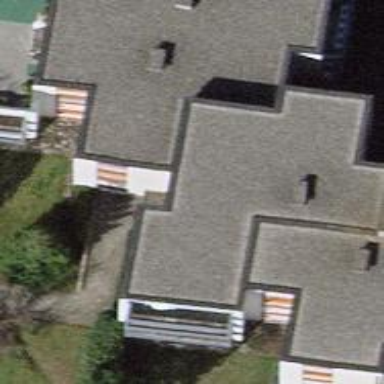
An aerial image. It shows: Terrace building.